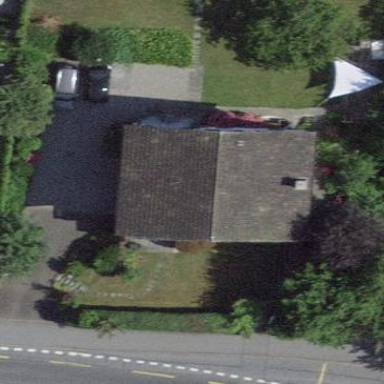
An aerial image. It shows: Detached building.